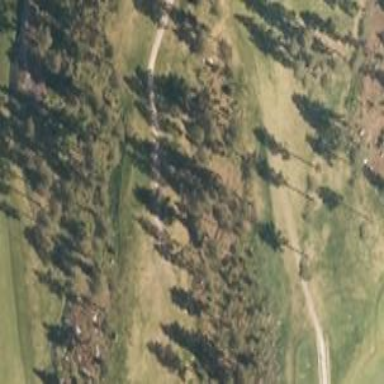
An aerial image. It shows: Pathway for golfing.